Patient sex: M
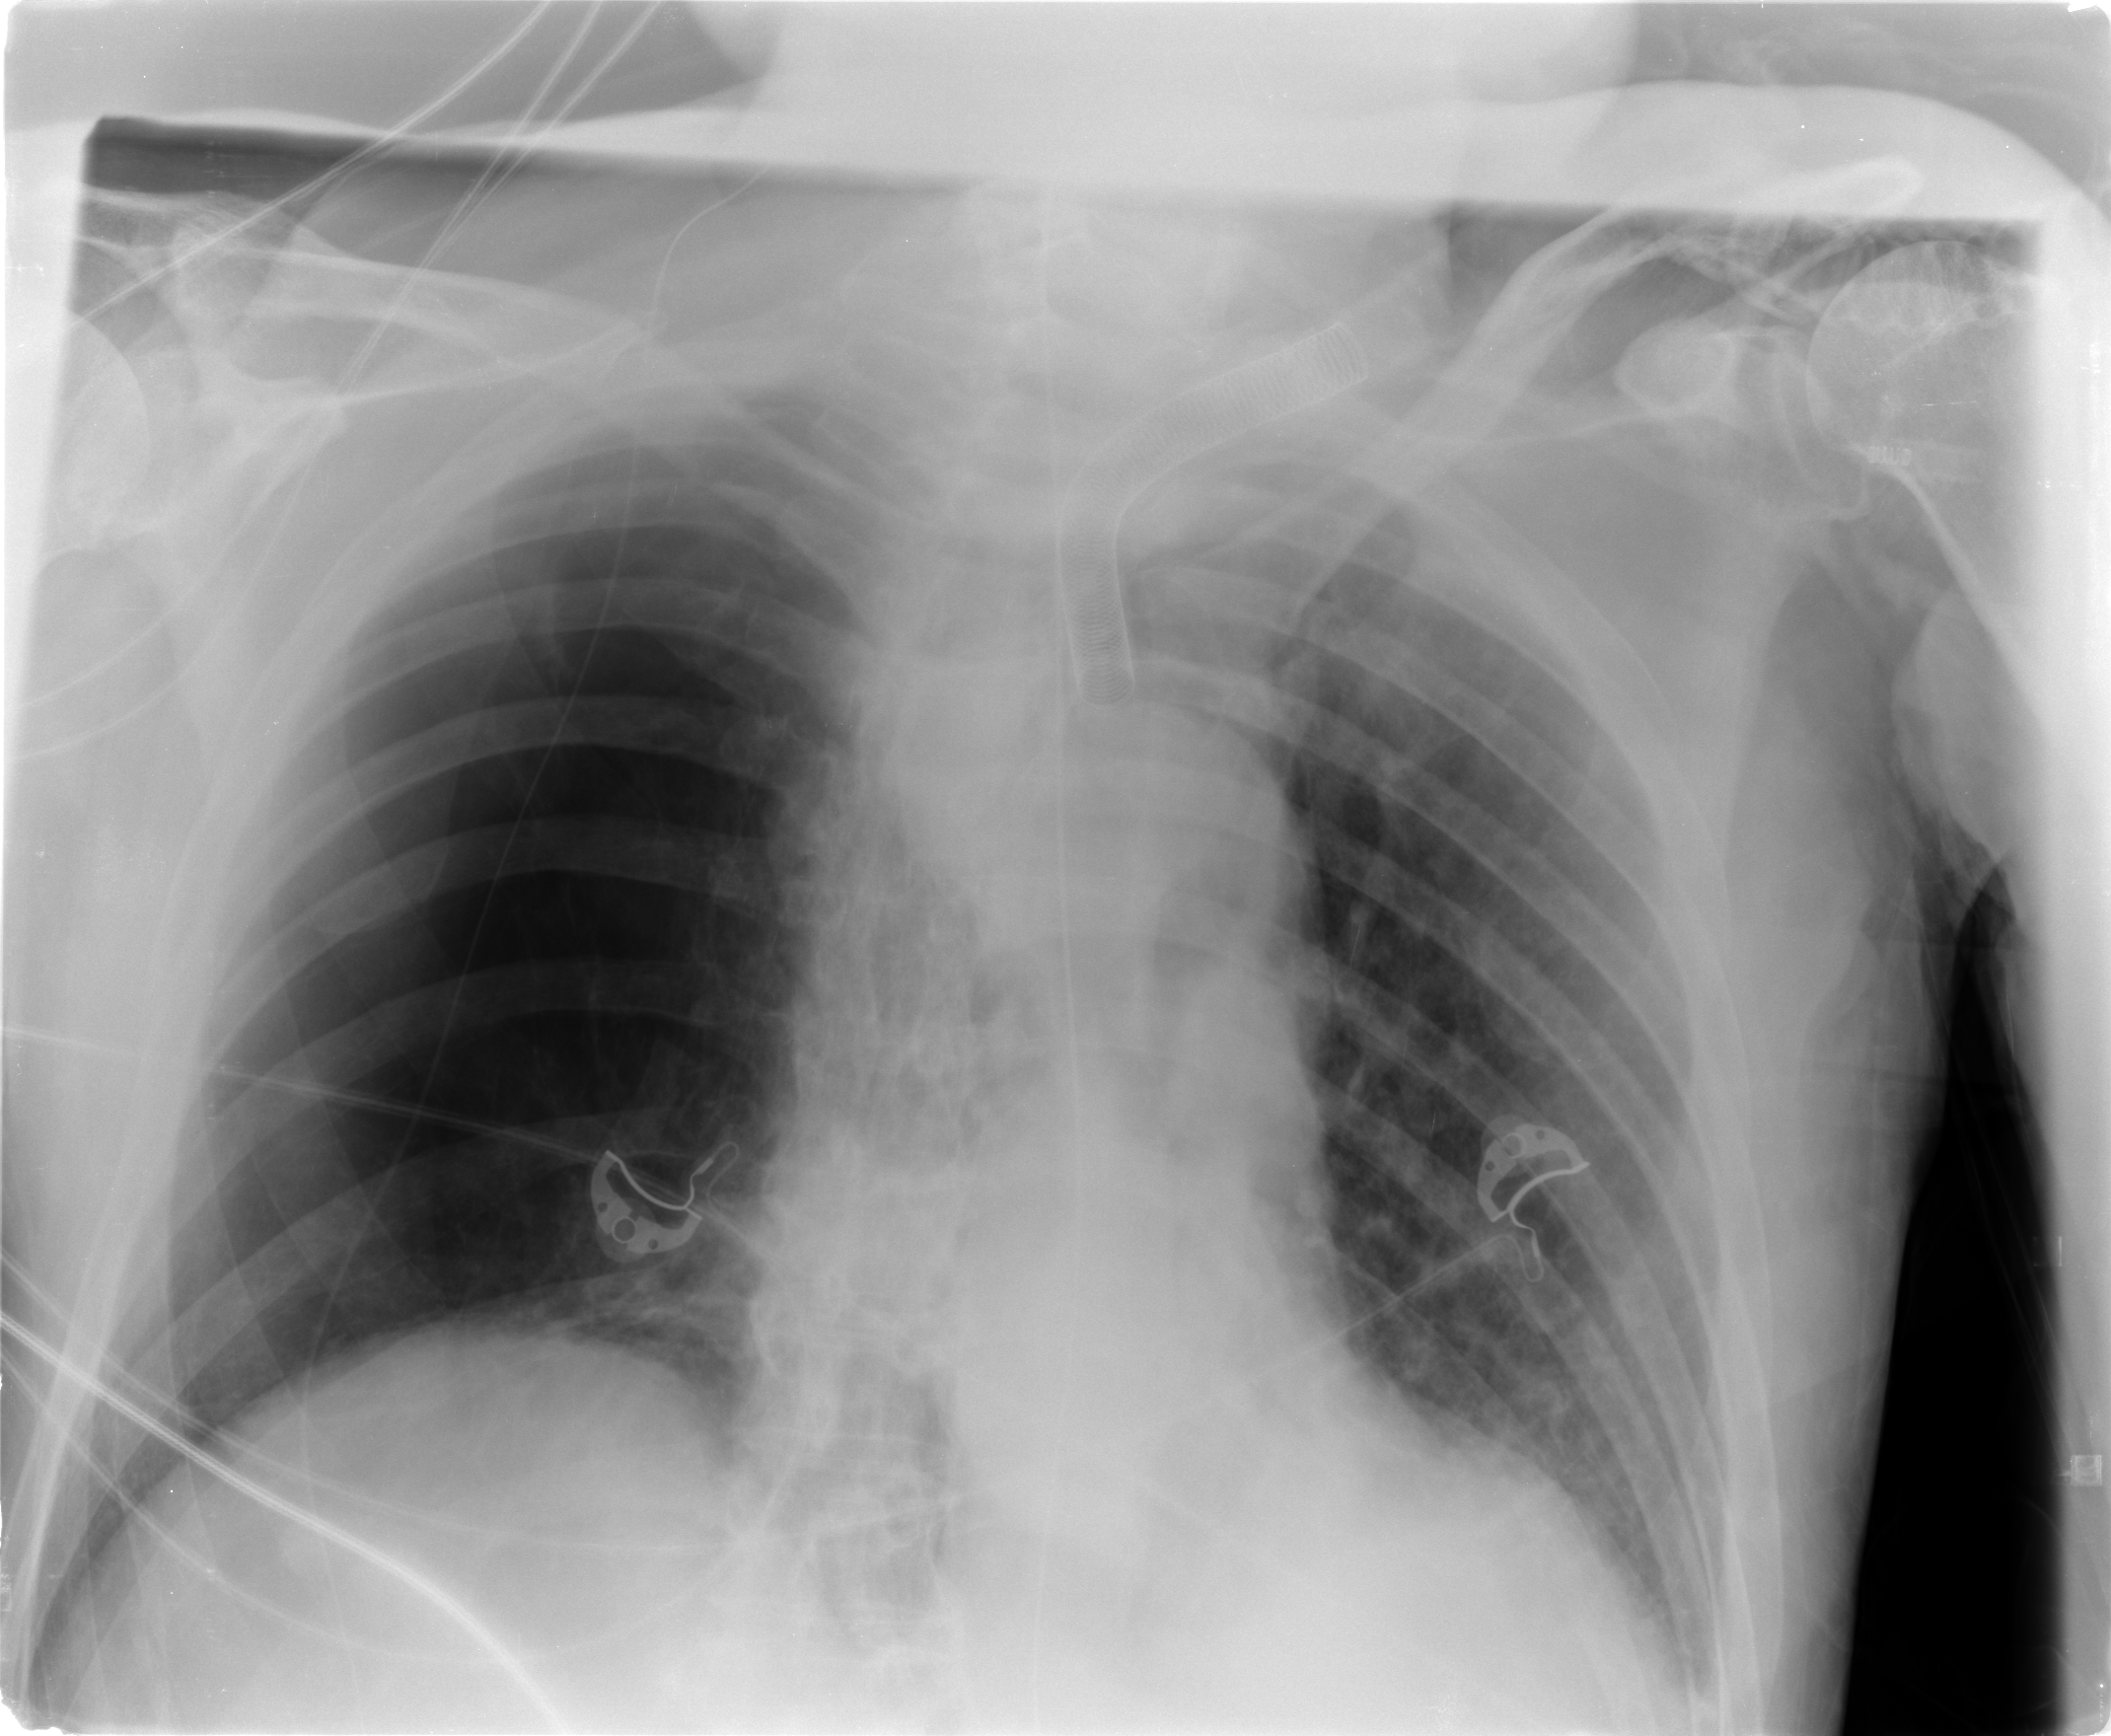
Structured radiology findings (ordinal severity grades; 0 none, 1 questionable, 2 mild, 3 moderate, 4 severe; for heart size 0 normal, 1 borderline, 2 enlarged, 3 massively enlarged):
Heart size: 1
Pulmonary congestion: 2
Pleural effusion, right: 0
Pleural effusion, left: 0
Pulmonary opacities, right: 0
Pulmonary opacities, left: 1
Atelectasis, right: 2
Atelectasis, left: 1